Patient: sex F, age 38
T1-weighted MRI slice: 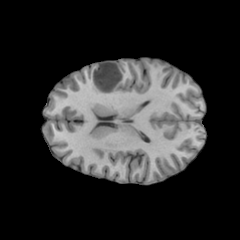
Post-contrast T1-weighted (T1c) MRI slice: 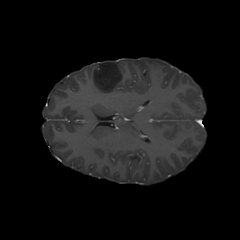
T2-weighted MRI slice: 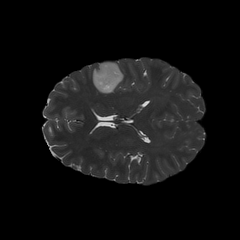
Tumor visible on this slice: yes
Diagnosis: Astrocytoma, IDH-mutant
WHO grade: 2